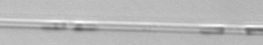
Label: Leptocylindrus